Interaction volume radius: 10 \u00c5
Interaction volume height: 30 \u00c5
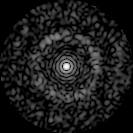
Disorder parameter: 0.8284